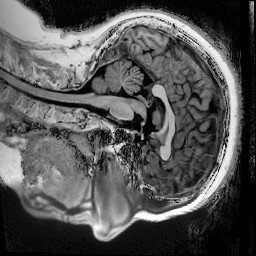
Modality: T1w
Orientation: sagittal
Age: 56
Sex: female
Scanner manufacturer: siemens
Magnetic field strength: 3 T
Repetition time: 5 s
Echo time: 0.00298 s